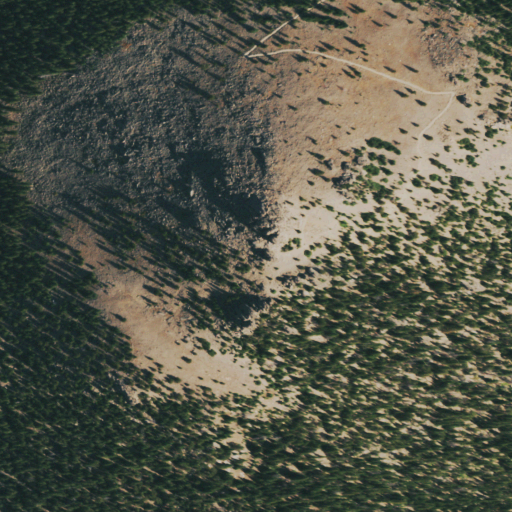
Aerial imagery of mountain in Colorado named Chief Mountain containing evergreen forest, grassland, barren land, and shrub